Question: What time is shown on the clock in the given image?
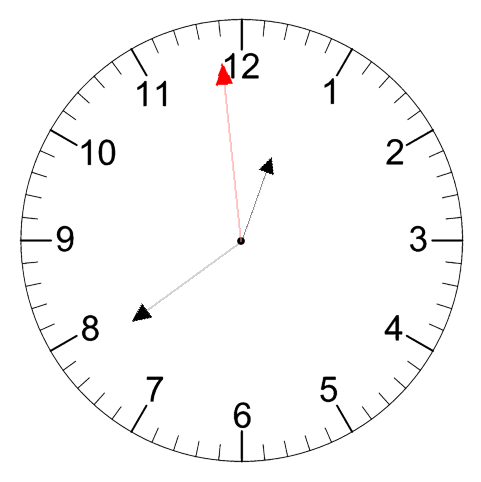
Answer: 12:38:59